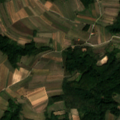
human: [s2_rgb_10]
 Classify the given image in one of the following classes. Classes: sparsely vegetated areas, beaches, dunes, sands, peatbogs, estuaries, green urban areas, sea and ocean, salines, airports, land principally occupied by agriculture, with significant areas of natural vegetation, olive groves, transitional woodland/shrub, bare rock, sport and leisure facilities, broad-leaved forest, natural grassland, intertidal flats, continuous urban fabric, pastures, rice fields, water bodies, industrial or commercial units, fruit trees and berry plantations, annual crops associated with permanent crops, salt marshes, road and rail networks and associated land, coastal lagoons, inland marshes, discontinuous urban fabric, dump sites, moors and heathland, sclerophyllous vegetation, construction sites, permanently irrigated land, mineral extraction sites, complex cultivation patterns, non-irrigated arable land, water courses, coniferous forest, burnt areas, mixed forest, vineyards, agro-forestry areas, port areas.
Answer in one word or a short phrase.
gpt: complex cultivation patterns, broad-leaved forest